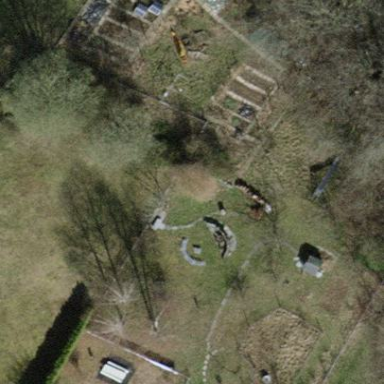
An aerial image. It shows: Garden that is leisure land.